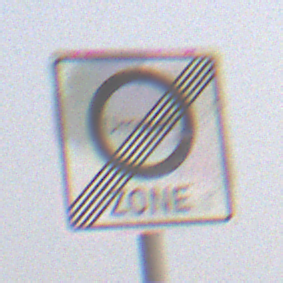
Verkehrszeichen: EndeUmweltzone
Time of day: MorningAfternoon
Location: Outdoor (Nature)
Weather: PartlyCloudy
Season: NotSpecified
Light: Natural